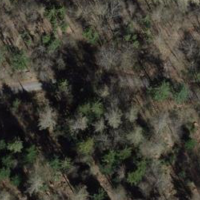
EUNIS habitat code: 41
Species observed at this site:
Petasites albus